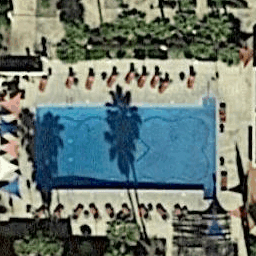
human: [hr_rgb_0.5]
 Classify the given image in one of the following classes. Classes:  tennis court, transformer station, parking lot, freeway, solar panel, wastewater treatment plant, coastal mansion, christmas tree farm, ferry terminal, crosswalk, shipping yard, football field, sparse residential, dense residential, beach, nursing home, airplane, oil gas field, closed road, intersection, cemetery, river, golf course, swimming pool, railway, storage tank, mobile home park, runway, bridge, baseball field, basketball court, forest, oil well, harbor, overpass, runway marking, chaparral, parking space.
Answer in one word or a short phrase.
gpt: swimming pool